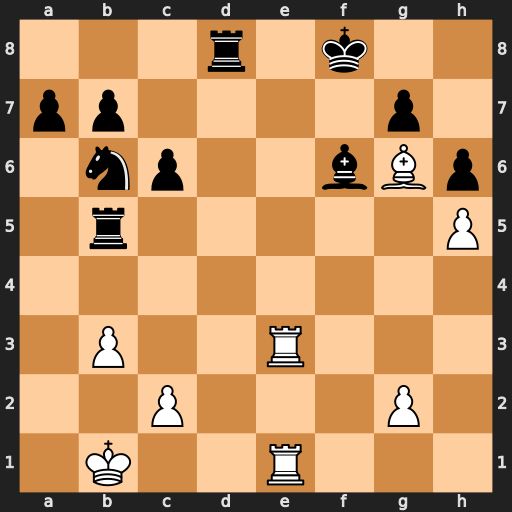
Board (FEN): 3r1k2/pp4p1/1np2bBp/1r5P/8/1P2R3/2P3P1/1K2R3
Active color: w
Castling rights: -
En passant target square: -
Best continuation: Re8+ Rxe8 Rxe8#